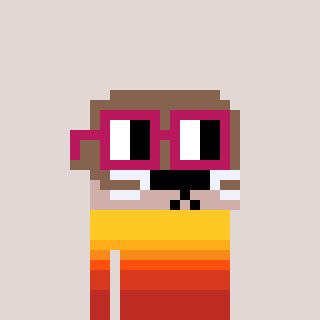
a pixel art character with square dark red glasses, a otter-shaped head and a bege-colored body on a warm background